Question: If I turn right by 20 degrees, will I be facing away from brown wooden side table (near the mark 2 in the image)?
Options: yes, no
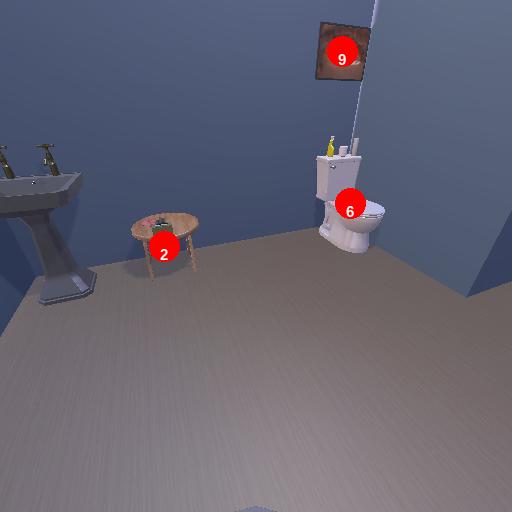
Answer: yes